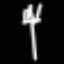
Label: fork